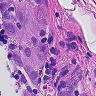
Metastatic tissue present: yes